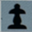
Piece: bP